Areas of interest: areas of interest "Sport and cultural"
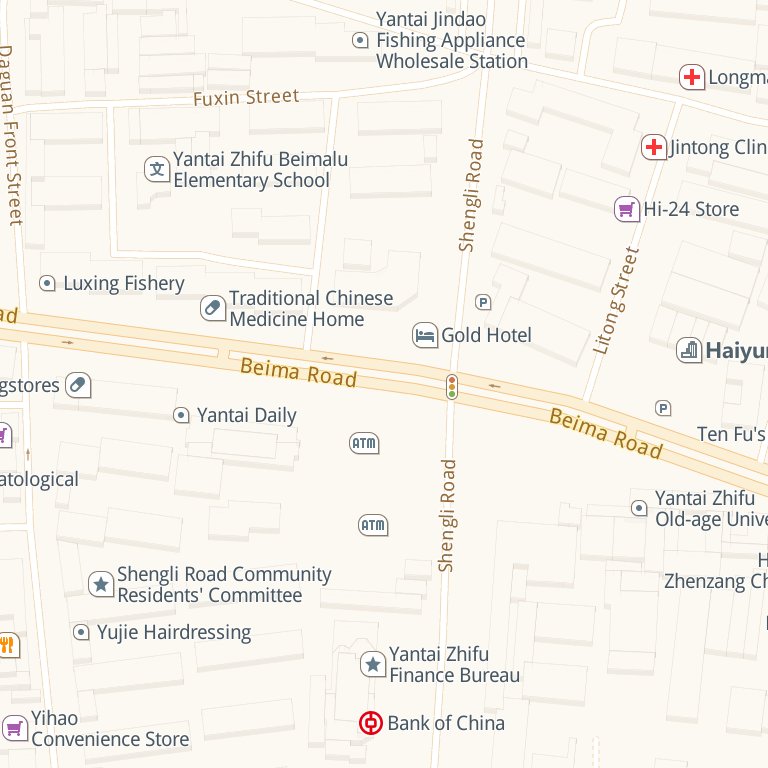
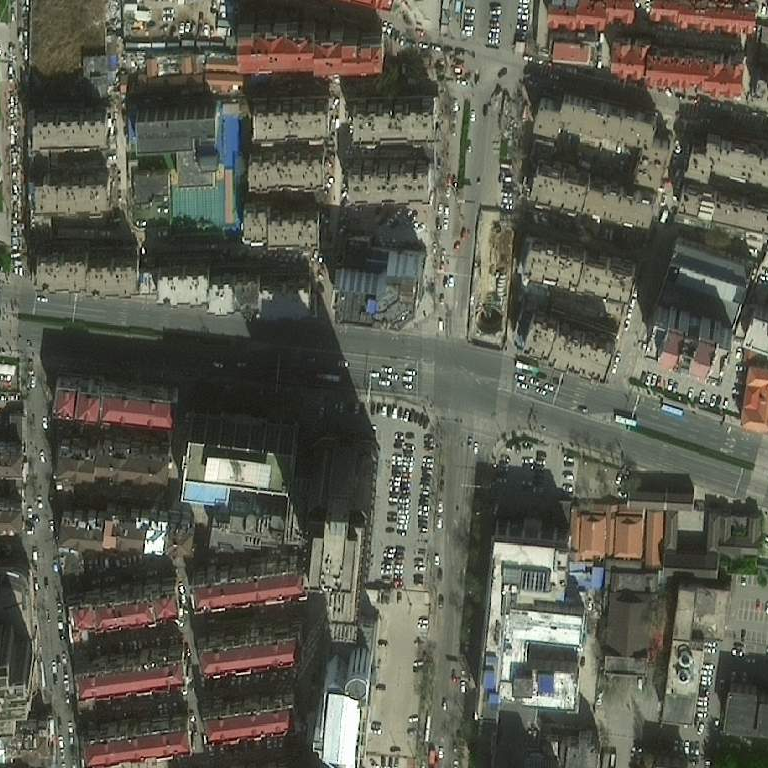